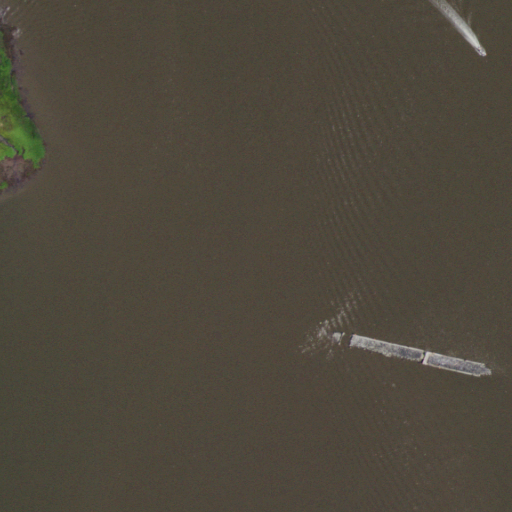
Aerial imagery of plain(s) in New Jersey named Basket Flat containing open water and herbaceous wetlands